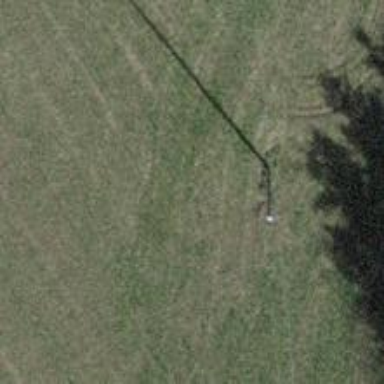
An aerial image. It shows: Power pole.